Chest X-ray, PA view. Patient: 43 years old, sex F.
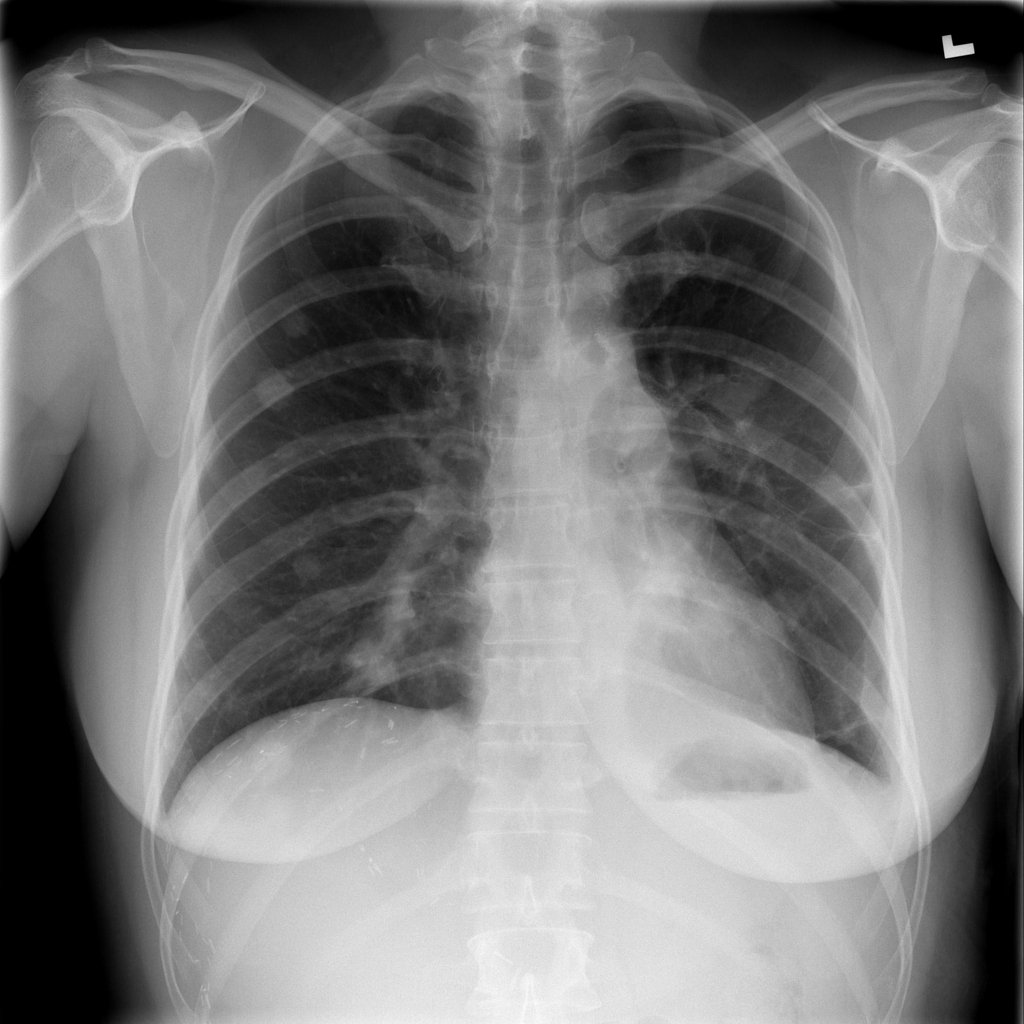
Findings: Nodule, Pneumothorax